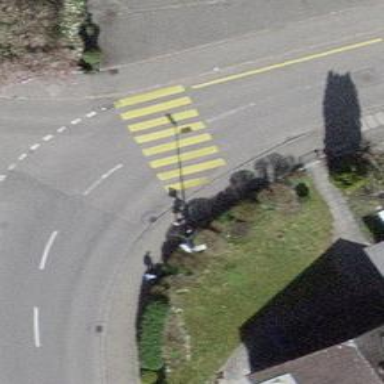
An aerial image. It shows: Uncontrolled road crossing.